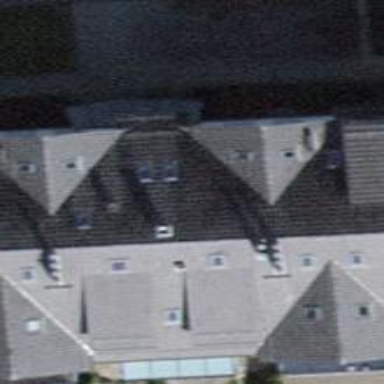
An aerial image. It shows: Gabled roof adorns the apartments building.